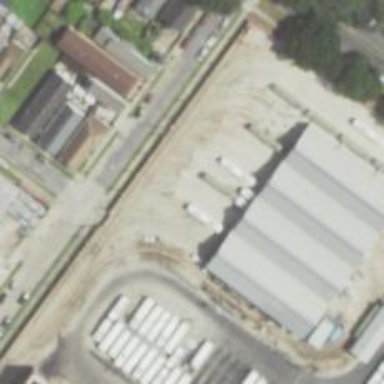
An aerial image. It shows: Tram railway passing through service yard.